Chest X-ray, AP view. Patient: 58 years old, sex M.
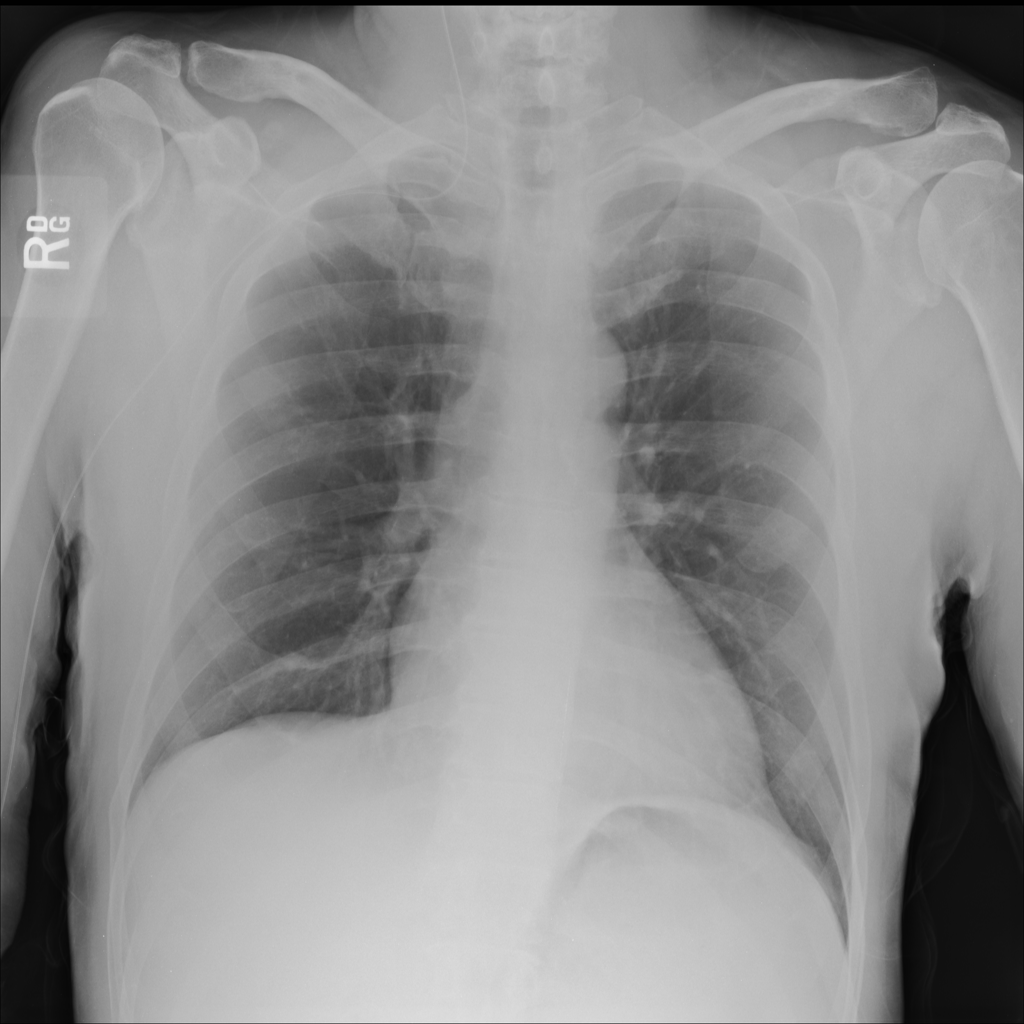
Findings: No Finding